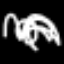
Label: squiggle